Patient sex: M
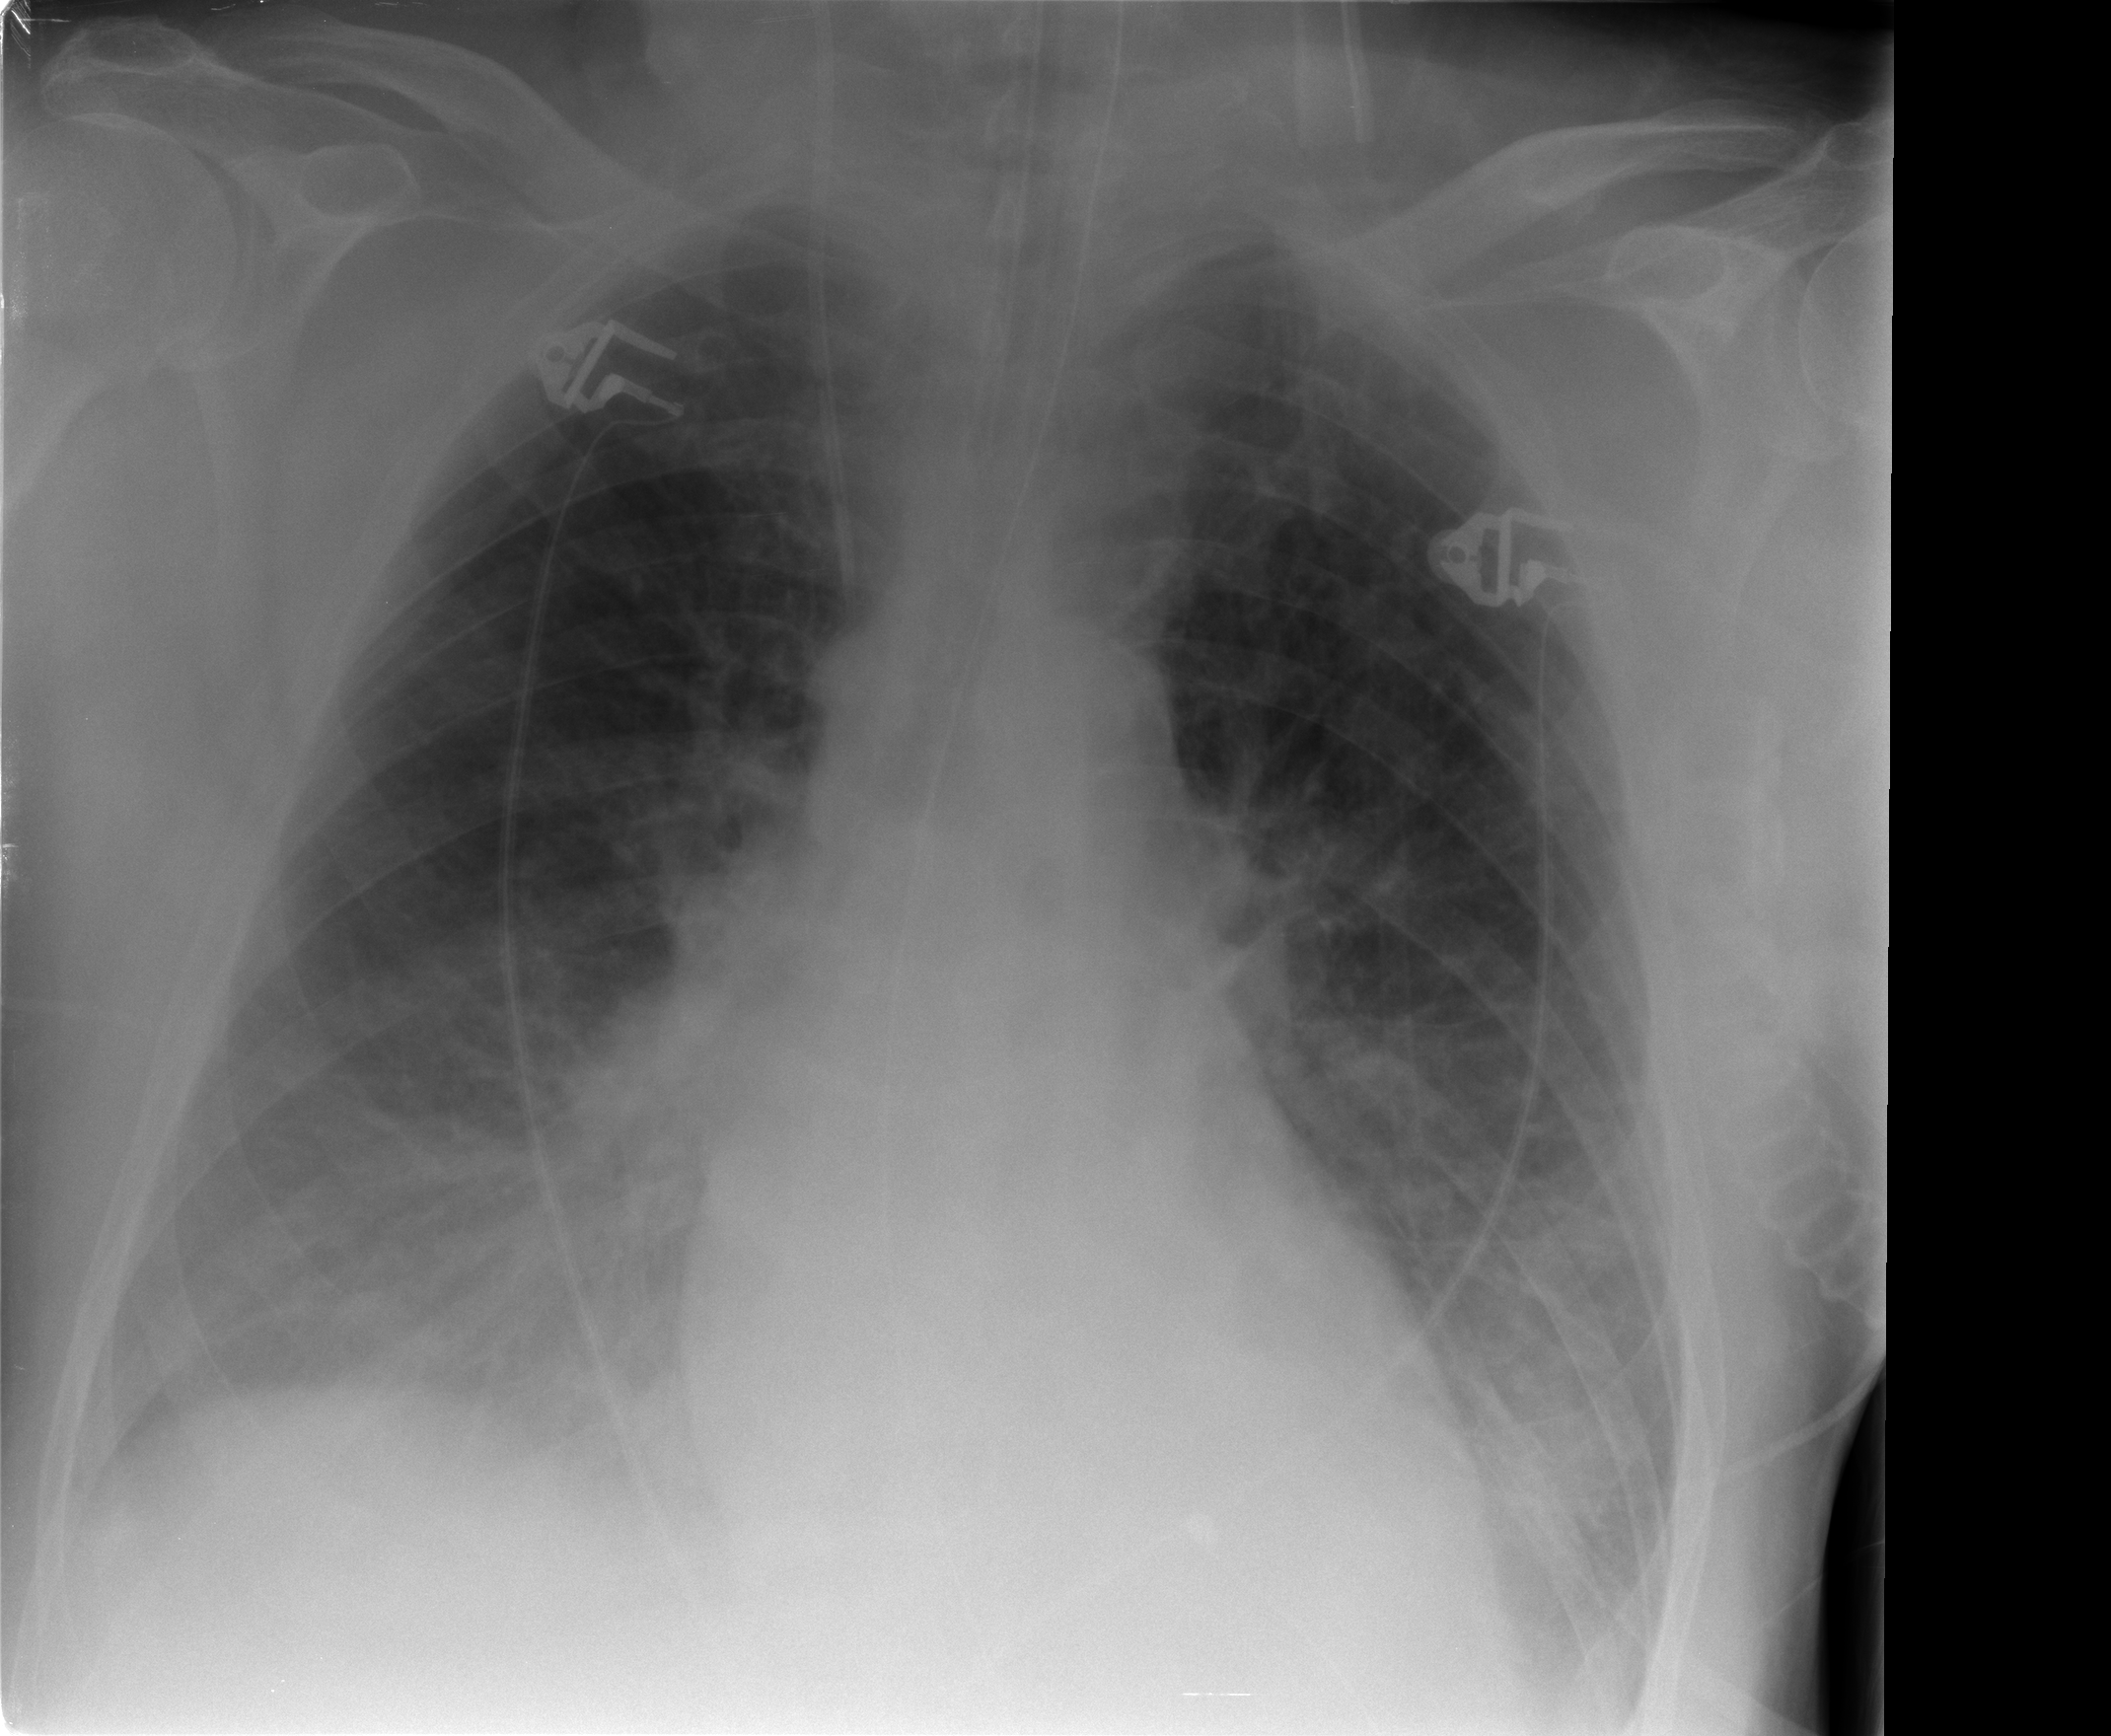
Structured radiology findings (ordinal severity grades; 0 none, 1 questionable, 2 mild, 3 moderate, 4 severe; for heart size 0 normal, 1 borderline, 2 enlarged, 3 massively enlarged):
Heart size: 0
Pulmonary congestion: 3
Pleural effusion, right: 2
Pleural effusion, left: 0
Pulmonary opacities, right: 0
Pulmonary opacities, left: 0
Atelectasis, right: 2
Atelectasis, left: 2